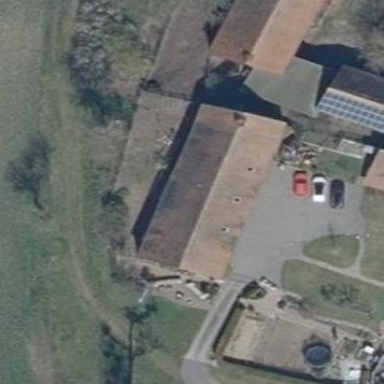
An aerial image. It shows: Simple house.